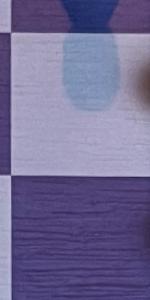
Label: Empty